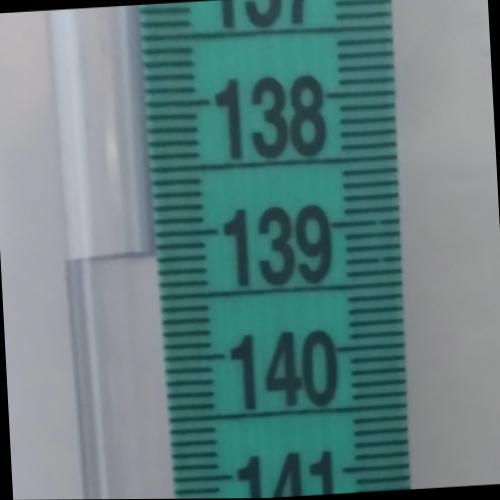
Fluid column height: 139.2 cm